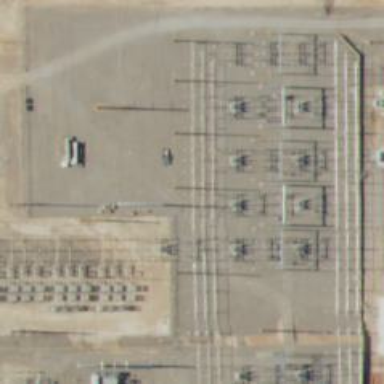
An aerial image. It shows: Switch used for power control.